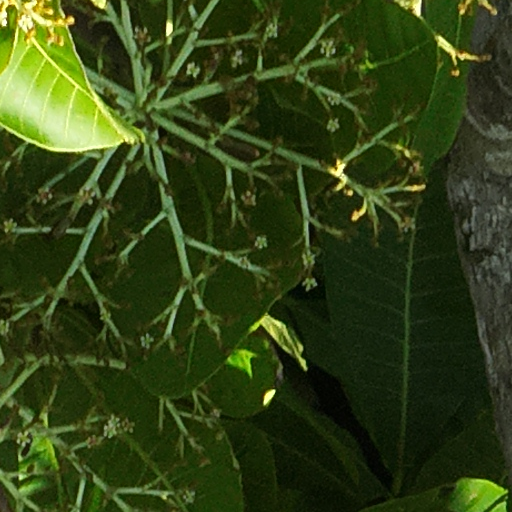
Species: Anacardium excelsum
GBIF accepted scientific name: Anacardium excelsum
Crown area (m\u00b2): 519.562